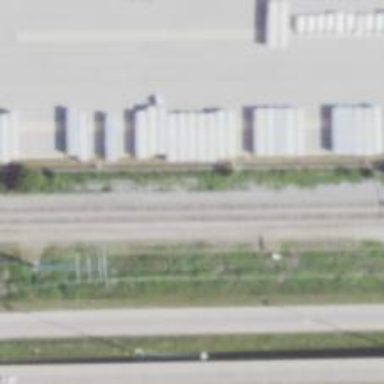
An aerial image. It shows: Abandoned railway siding.